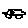
Label: car